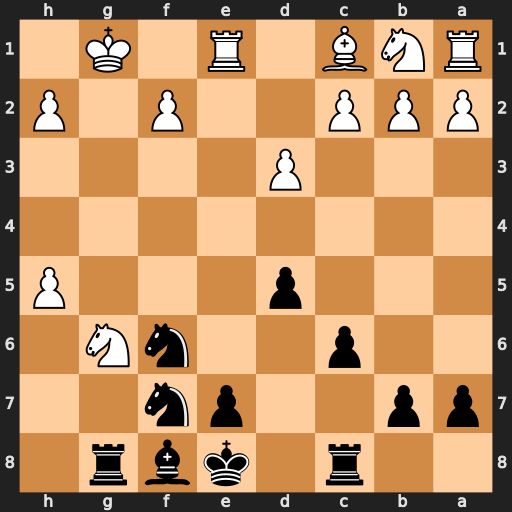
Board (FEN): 2r1kbr1/pp2pn2/2p2nN1/3p3P/8/3P4/PPP2P1P/RNB1R1K1
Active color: b
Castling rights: -
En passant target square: -
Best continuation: Nxh5 Kf1 Rxg6